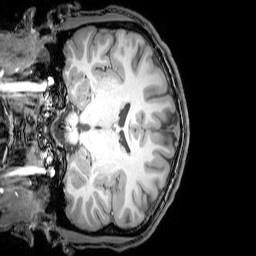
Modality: T1w
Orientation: coronal
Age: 20
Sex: male
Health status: healthy
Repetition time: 0.081 s
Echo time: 0.037 s